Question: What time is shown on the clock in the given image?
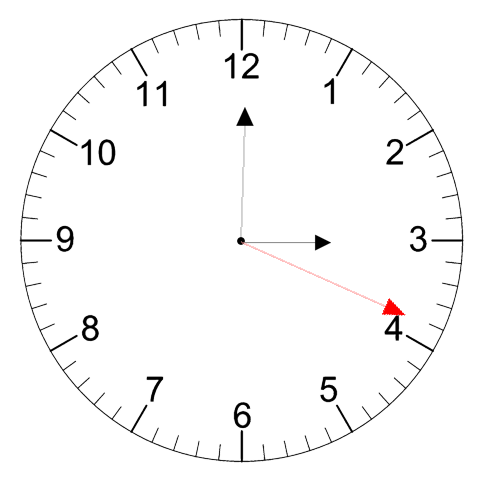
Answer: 03:00:19